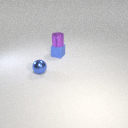
small blue metal sphere to the left of small blue rubber cube